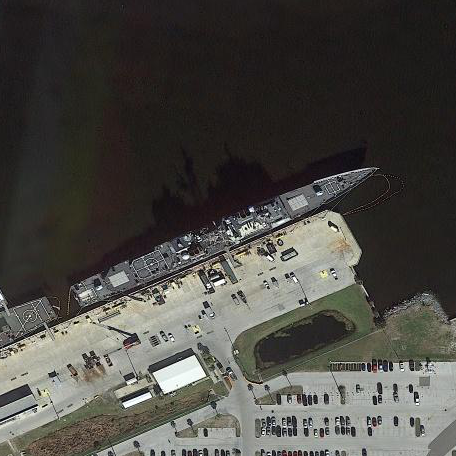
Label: cruiser